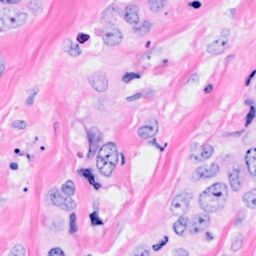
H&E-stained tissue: Breast